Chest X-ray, PA view. Patient: 52 years old, sex F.
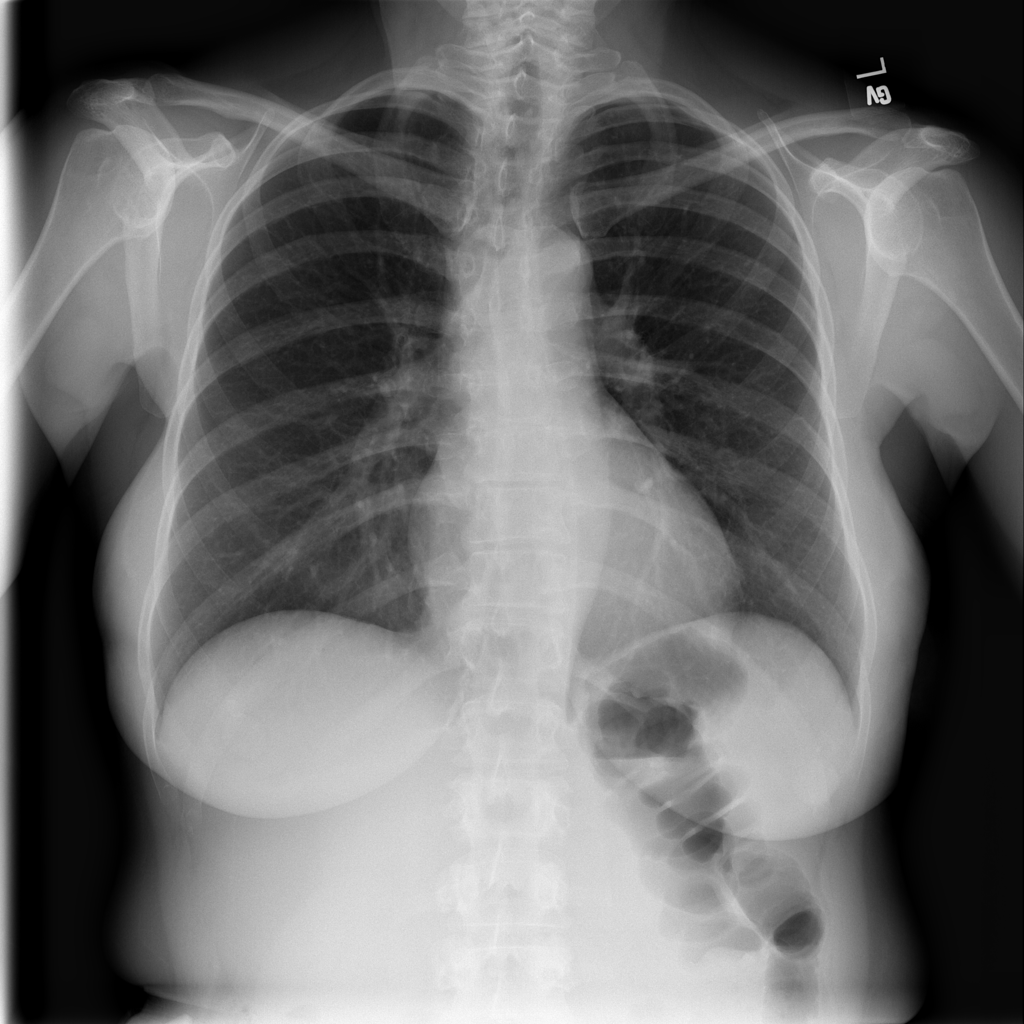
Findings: Pneumothorax